Field crop: maize
Growth stage: 1
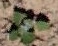
Species: chenopodium